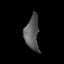
Tissue: lung
Cell type: T cells
Senescence score: 0.1615
Nuclear area (px): 476
Mean DAPI intensity: 89.208